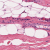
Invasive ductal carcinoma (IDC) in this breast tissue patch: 0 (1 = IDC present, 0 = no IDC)